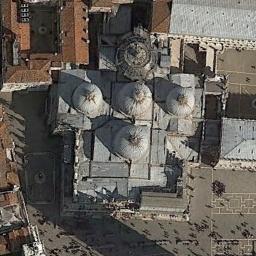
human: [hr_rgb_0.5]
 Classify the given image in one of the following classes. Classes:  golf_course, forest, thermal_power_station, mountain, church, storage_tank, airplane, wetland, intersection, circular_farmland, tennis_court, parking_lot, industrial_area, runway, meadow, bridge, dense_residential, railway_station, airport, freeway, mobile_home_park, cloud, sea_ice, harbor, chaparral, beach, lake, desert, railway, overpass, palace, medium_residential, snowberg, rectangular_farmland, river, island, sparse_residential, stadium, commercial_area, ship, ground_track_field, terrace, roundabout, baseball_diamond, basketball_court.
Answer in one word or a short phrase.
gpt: palace